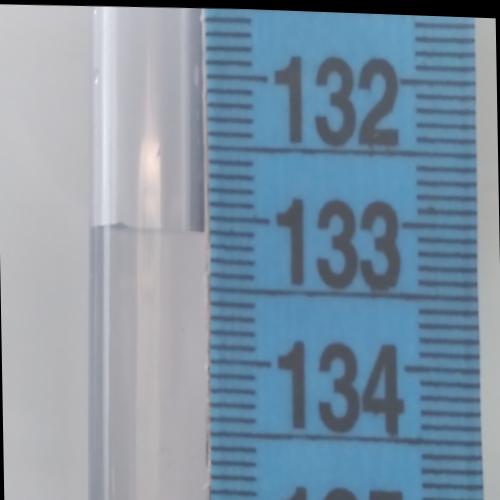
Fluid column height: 133.1 cm